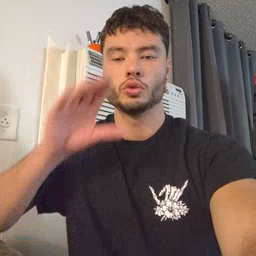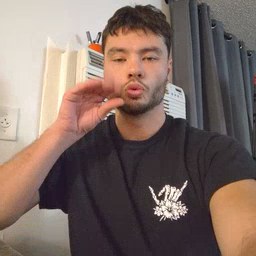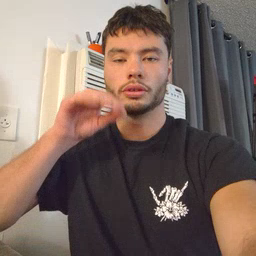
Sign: goose